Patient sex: M
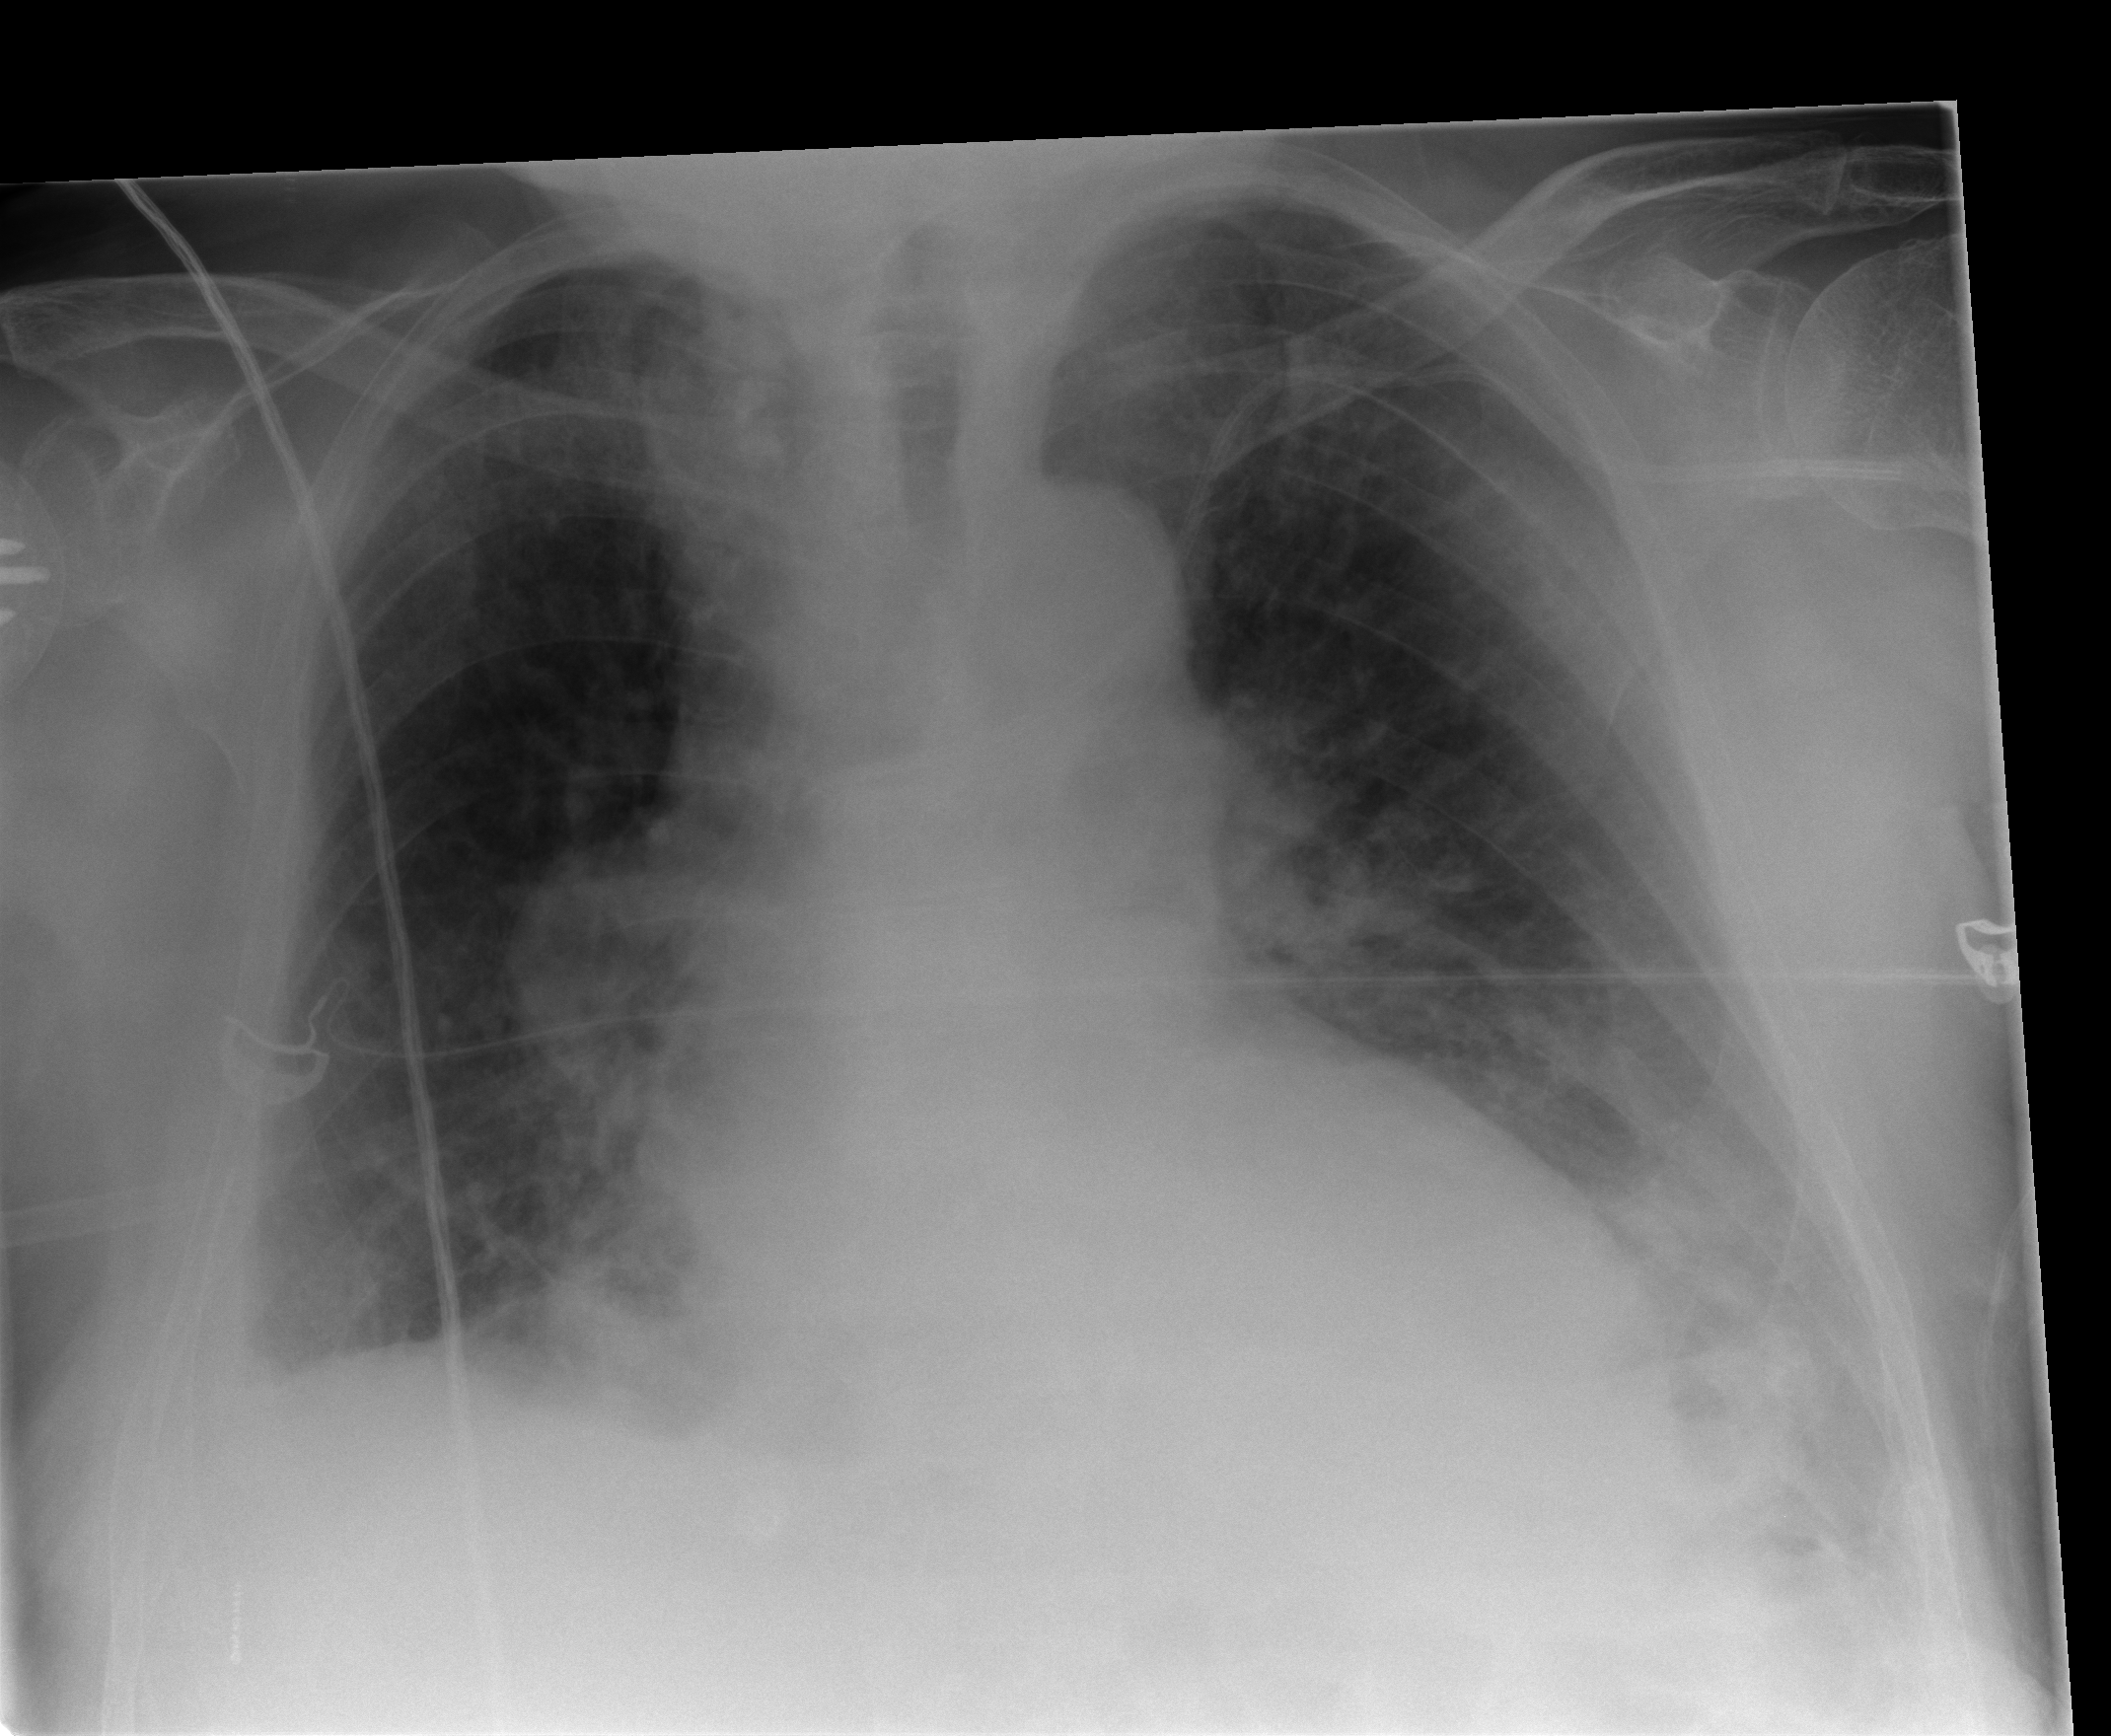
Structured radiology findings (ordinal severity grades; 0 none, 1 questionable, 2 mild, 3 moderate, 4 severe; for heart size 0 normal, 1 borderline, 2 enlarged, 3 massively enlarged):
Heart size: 2
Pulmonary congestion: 3
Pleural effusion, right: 2
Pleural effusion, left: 2
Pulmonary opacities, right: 2
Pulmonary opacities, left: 3
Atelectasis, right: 2
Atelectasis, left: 2